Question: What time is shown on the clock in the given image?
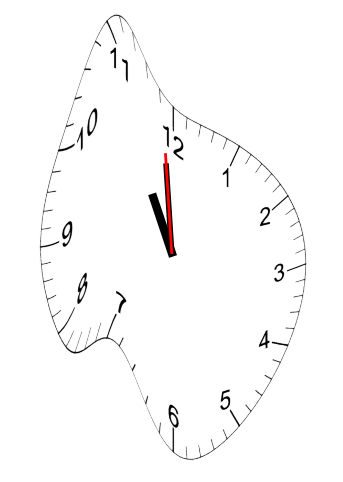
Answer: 10:58:59